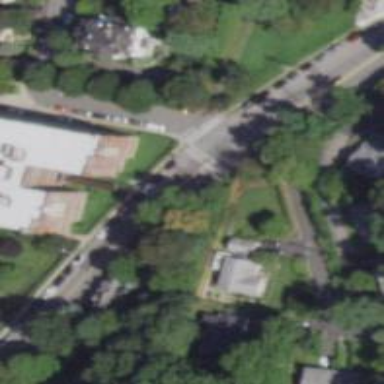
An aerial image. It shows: Asphalt footway with marked crossing. The trail visibility is excellent.